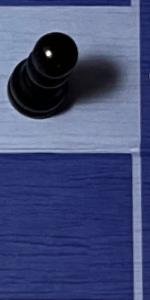
Label: Empty